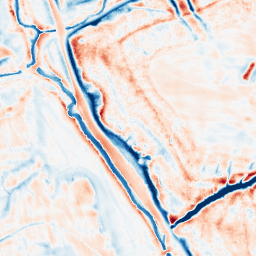
Category: edge_preserving
Decomposition family: bilateral
Decomposition parameters: d: 21
sigma_color: 50
sigma_space: 100
Upsampling method: lanczos
Upsampling parameters: scale: 2
Upsampling scale: 2